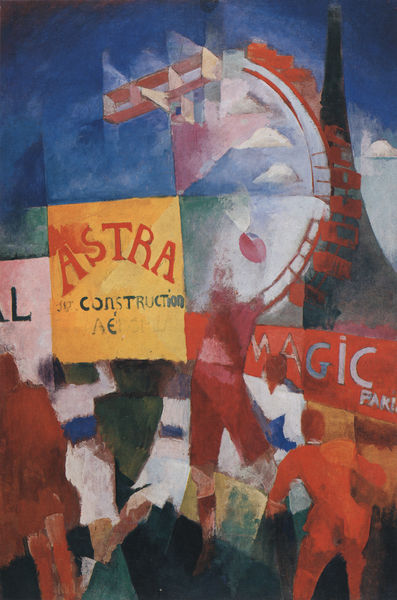
Titel: L'equipe de Cardiff
Künstler: Robert Delaunay
Standort: Eindhoven
Institution: Stedelijk Van Abbe Museum
Schlagwörter: berg, blau, gemälde, himmel, mann, weiß, wolken, frauen, gelb, grün, kubismus, menschen, abend, bunt, frankreich, frau, männer, nacht, orange, paris, schwarz, rot, wolke, expressionismus, fest, leute, malerei, anzug, mensch, hügel, personen, rosa, rund, turm, schrift, moderne, abstrakt, farben, modern, farbe, formen, eiffelturm, figuren, affiche, france, homme, jaune, vert, collage, futurismus, schild, buchstaben, plakat, jahrmarkt, reklame, macke, fensterbild, konstruktion, rouge, himmel blau, ciel, peinture, blauer reiter, klee, geschwindigkeit, englisch, bleu, plakate, rummel, zauberer, nuages, durchscheinend, kirmes, volksfest, marc, abstrait, riesenrad, delaunay, orphismus, formes, tableau, flugzeug, geometrie, cool, gens, parc, tour, flèche, vif, hommes, cubisme, rond, foire, astra, debout, chaussettes, überlappend, eiffel, personnes, tour eiffel, eifelturm, blauz, roue, construction, carre, buchstben, opel, fakir, fête, de steal, eifefelturm, feiniger, football, magic, rpsa, rugby, belle epoque, futurism, vanguarde, tour effelle, konstruktions, grande roue, constructivisme, avion, joueurs, costruction, parc d attraction